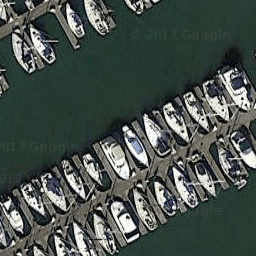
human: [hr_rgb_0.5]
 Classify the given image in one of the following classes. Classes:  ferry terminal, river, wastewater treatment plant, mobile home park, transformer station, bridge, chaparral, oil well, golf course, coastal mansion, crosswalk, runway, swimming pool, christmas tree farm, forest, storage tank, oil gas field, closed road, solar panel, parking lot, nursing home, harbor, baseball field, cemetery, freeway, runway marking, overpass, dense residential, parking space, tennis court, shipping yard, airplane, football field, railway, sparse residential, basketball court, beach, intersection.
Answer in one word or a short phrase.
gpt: harbor